【题型】选择题　【知识点】函数　【难度】easy
函数 \(f(x)\) 的图象如图所示，设 \(f(x)\) 的导函数为 \(f'(x)\)，则 \(\frac{f'(x)}{f(x)} > 0\) 的解集为（ ）

A. \((1,6)\)

B. \((1,4)\)

C. \((-\infty,1) \cup (6,+\infty)\)

D. \((1,4) \cup (6,+\infty)\)
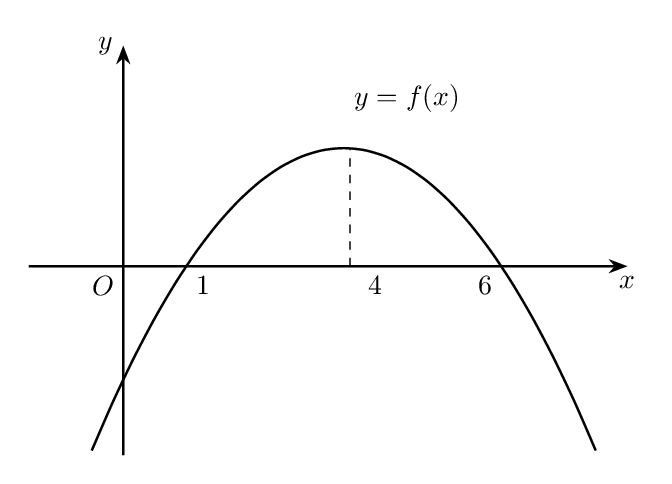
【解答】
【答案】\({D}\)

【分析】理解导函数和函数的意义，结合图象即可求解。

【解答】解：由题意得
\[
\frac{f'(x)}{f(x)} > 0 \iff
\begin{cases}
f(x) > 0 \\
f'(x) > 0
\end{cases}
\quad \text{或} \quad
\begin{cases}
f(x) < 0 \\
f'(x) < 0
\end{cases},
\]
由图可知，当 \(x \in (-\infty,4)\) 时，\(f'(x) > 0\)，\(f(x)\) 单调递增；

当 \(x \in (4,+\infty)\) 时，\(f'(x) < 0\)，\(f(x)\) 单调递减；

所以\textcircled{1}当 \(x \in (1,4)\) 时，\(f'(x) > 0\) 且 \(f(x) > 0\)，

\textcircled{2}当 \(x \in (6,+\infty)\) 时，\(f'(x) < 0\) 且 \(f(x) < 0\)；

综上，\(x \in (1,4) \cup (6,+\infty)\)；

故选：\({D}\)。

【点评】本题考查导数与函数单调性间的关系，属于中档题。